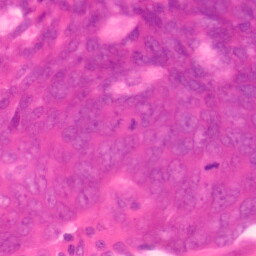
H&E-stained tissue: Colon